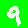
Digit: 9